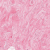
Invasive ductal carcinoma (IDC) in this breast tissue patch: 0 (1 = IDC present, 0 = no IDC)